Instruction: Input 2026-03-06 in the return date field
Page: home
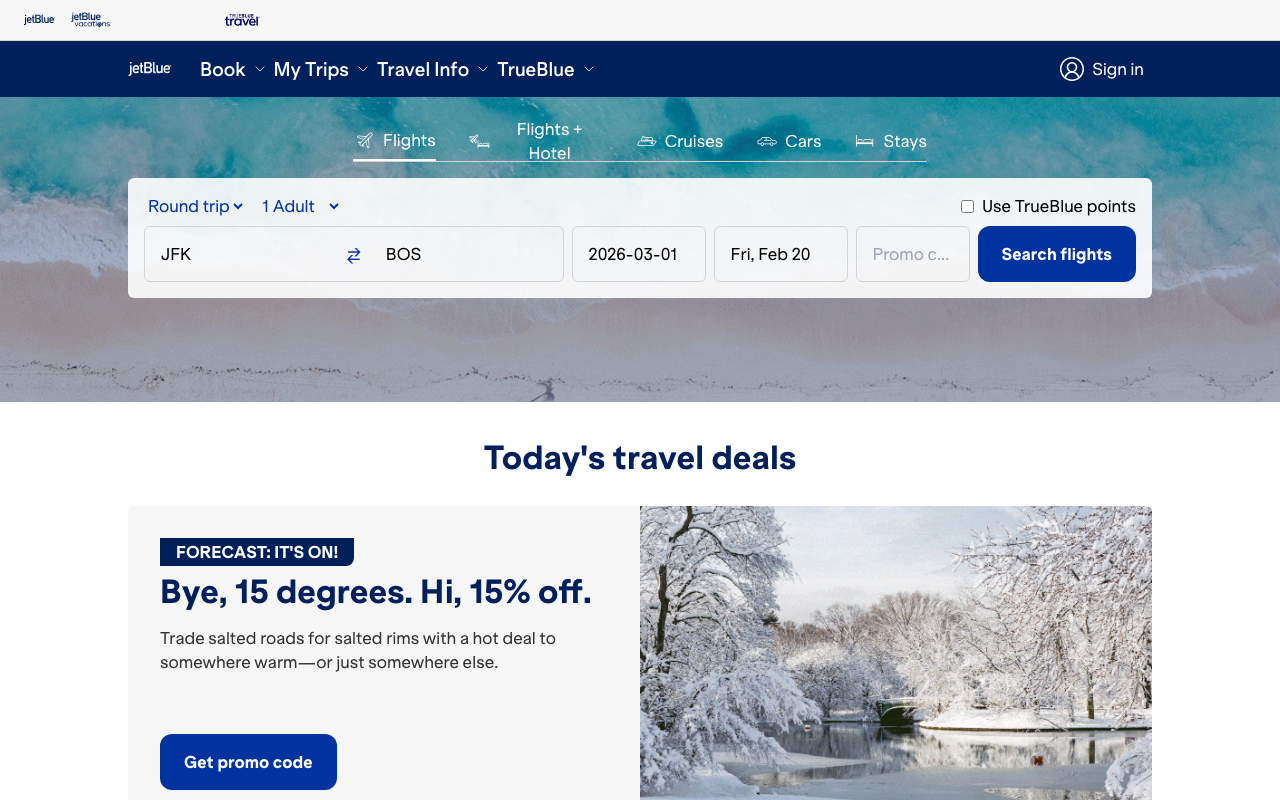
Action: type